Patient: sex M, age 55
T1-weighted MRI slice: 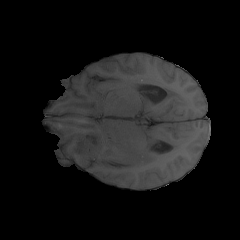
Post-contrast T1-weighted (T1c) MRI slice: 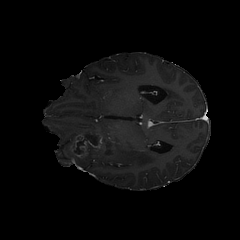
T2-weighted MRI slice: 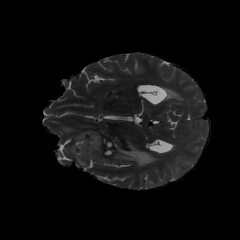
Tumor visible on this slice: yes
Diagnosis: Glioblastoma, IDH-wildtype
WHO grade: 4